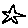
Label: star